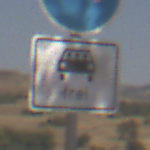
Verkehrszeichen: MehrfachbesetzePersonenkraftwagenFrei
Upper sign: Busssonderstreifen
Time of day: Midday
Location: Outdoor (Nature)
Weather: PartlyCloudy
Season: NotSpecified
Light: Natural